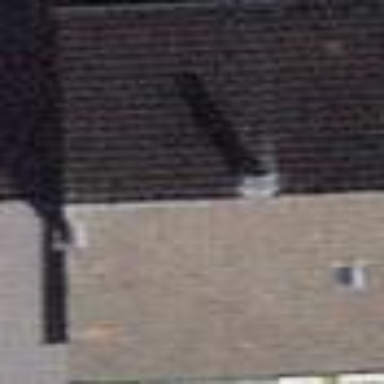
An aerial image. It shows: Residential building with tiled roof.